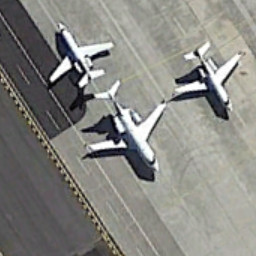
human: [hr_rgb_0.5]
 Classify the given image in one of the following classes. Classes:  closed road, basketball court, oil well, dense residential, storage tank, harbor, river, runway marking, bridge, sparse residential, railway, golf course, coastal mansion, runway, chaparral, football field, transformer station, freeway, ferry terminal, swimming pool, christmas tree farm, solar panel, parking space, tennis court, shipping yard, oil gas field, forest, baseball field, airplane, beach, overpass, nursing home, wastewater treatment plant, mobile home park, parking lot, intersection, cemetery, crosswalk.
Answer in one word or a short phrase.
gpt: airplane